Question: Have you any idea how to make a circular progress bar like the one of Google Fit application? Like the image below.

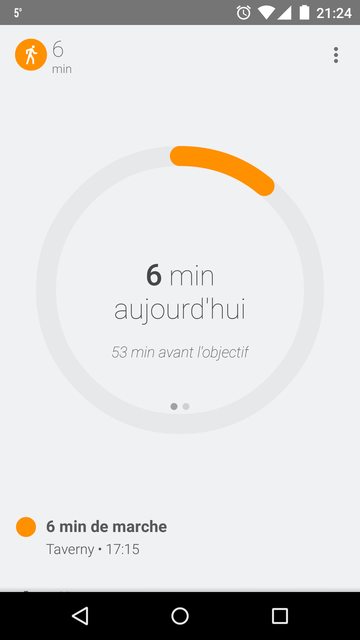
Answer: You can try this <URL> library

please always use same width and height for progress views
'''
<com.github.lzyzsd.circleprogress.DonutProgress
android:id="@+id/donut_progress"
android:layout_marginLeft="50dp"
android:layout_width="100dp"
android:layout_height="100dp"
custom:circle_progress="20"/>
'''
'''
<com.github.lzyzsd.circleprogress.CircleProgress
android:id="@+id/circle_progress"
android:layout_marginLeft="50dp"
android:layout_width="100dp"
android:layout_height="100dp"
custom:circle_progress="20"/>
'''
'''
<com.github.lzyzsd.circleprogress.ArcProgress
android:id="@+id/arc_progress"
android:background="#214193"
android:layout_marginLeft="50dp"
android:layout_width="100dp"
android:layout_height="100dp"
custom:arc_progress="55"
custom:arc_bottom_text="MEMORY"/>
'''